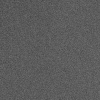
Atmospheric dust classification: dusty